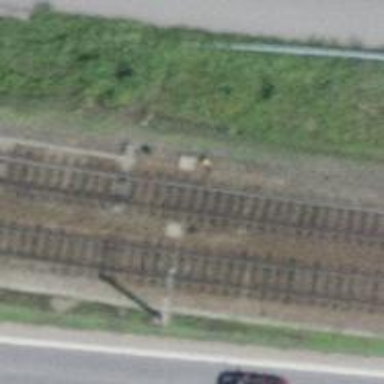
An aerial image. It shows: Railway switch.